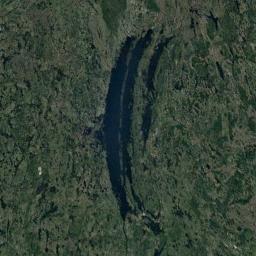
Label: lake